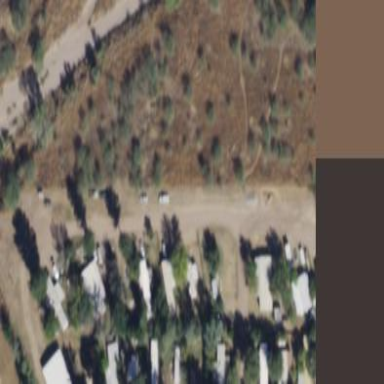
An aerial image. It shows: Residential area known as trailer park.